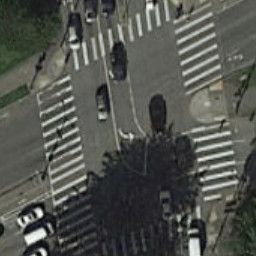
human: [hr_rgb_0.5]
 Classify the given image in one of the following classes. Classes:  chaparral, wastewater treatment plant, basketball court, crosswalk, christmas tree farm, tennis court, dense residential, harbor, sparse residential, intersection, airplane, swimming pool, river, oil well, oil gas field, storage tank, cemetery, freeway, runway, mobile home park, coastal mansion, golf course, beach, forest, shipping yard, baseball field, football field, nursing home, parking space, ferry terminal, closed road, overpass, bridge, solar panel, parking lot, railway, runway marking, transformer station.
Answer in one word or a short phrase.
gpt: crosswalk